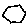
Label: hexagon